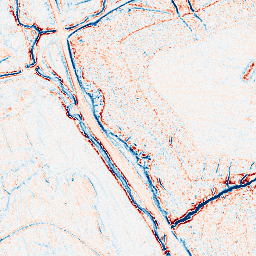
Category: edge_preserving
Decomposition family: anisotropic_diffusion
Decomposition parameters: iterations: 5
kappa: 50
gamma: 0.2
Upsampling method: bicubic_16x
Upsampling parameters: scale: 16
Upsampling scale: 16